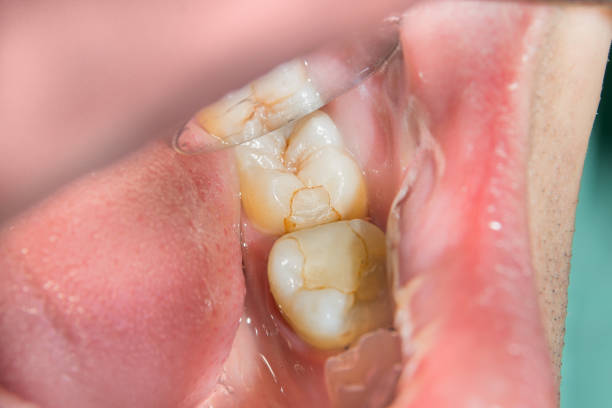
Condition: Caries